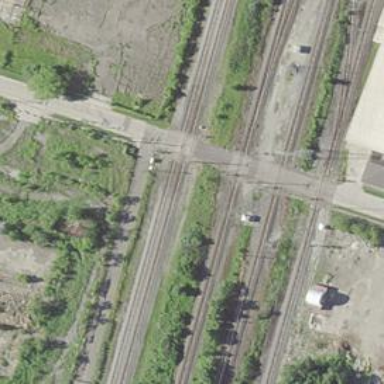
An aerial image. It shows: Level crossing with light signals and saltire markings.